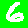
Digit: 6